Field crop: maize
Growth stage: 2
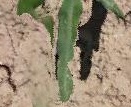
Species: maize